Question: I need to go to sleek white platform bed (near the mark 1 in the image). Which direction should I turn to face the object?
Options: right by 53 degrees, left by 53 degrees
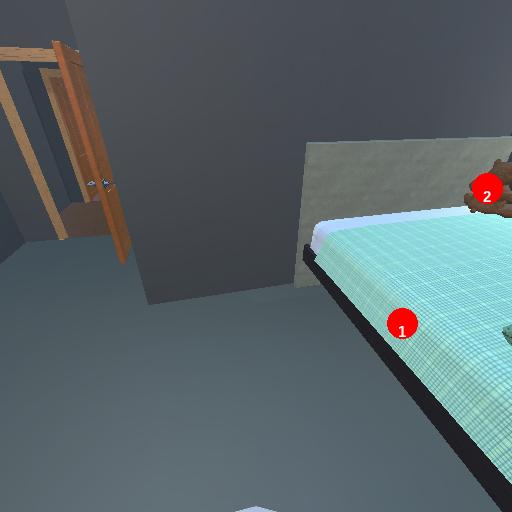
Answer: right by 53 degrees